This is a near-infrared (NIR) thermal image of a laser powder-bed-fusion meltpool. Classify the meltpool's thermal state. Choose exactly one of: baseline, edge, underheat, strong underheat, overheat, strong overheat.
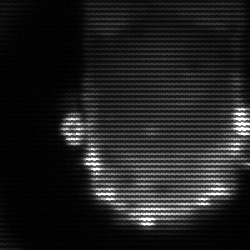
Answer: baseline